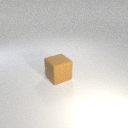
large brown rubber cube